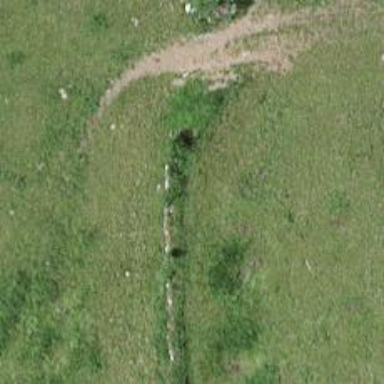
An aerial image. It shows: Wall made of dry stone.